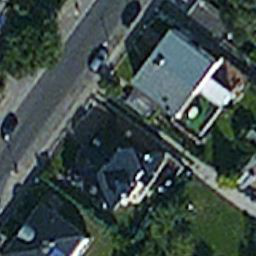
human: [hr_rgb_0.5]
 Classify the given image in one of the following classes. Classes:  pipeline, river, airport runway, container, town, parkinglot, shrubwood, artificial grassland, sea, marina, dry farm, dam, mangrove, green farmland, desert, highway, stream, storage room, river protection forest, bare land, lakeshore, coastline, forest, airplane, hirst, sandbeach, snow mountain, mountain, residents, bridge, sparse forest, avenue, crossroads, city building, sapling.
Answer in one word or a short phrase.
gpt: residents